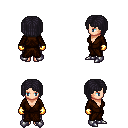
a pixel art fantasy rpg character, female body template, human, light skin, brown robe, metal pants, raven pageboy hairstyle, gold gloves, metal boots, four views (front, back, left, right), 2x2 character sprite sheet, small pixel art, hard edges, no anti-aliasing